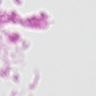
Metastatic tissue present: no